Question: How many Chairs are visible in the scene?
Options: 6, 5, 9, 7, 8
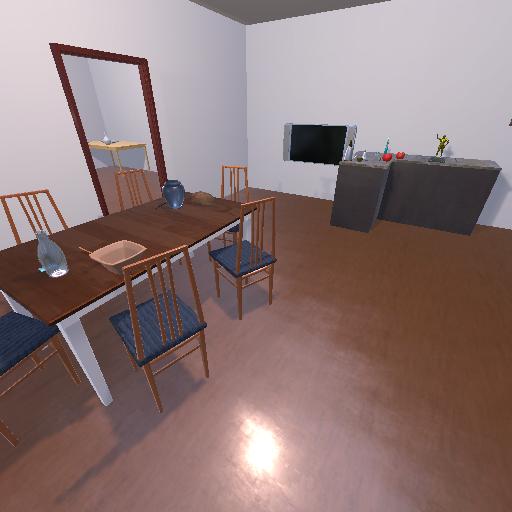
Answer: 6